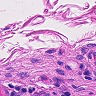
Metastatic tissue present: no